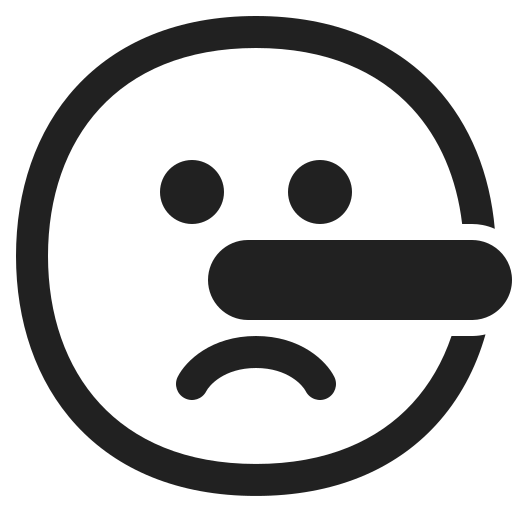
lying face high contrast